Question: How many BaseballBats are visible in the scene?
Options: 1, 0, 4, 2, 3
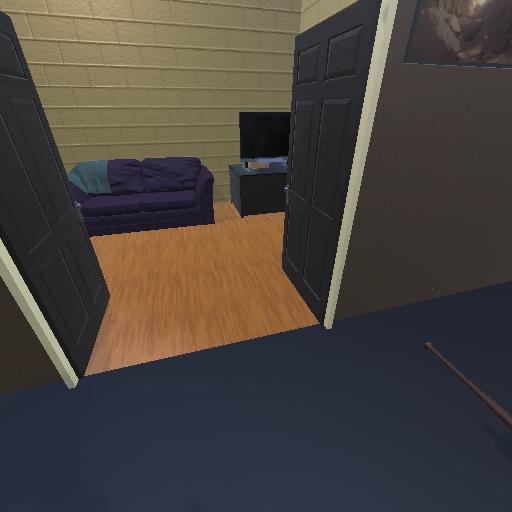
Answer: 1